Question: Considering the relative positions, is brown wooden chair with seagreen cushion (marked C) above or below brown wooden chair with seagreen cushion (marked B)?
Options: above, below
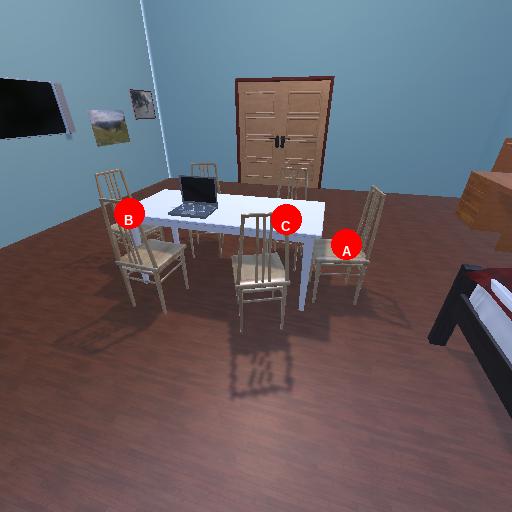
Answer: above